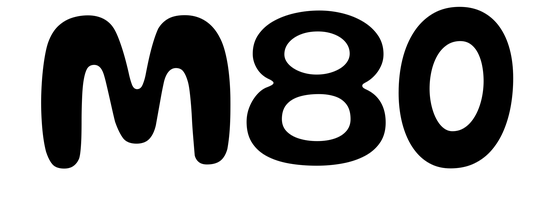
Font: Gluten_Medium